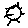
Label: sun